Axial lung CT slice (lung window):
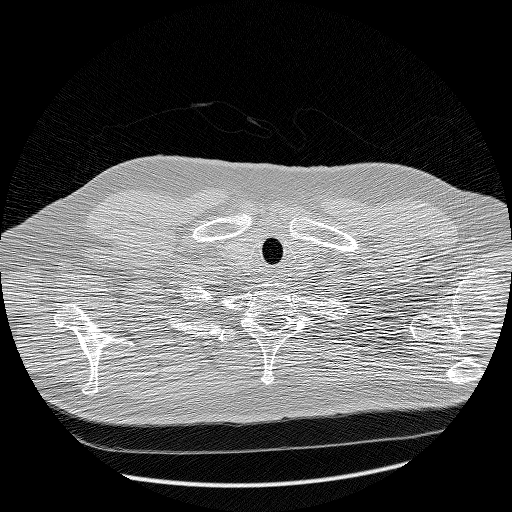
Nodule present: no